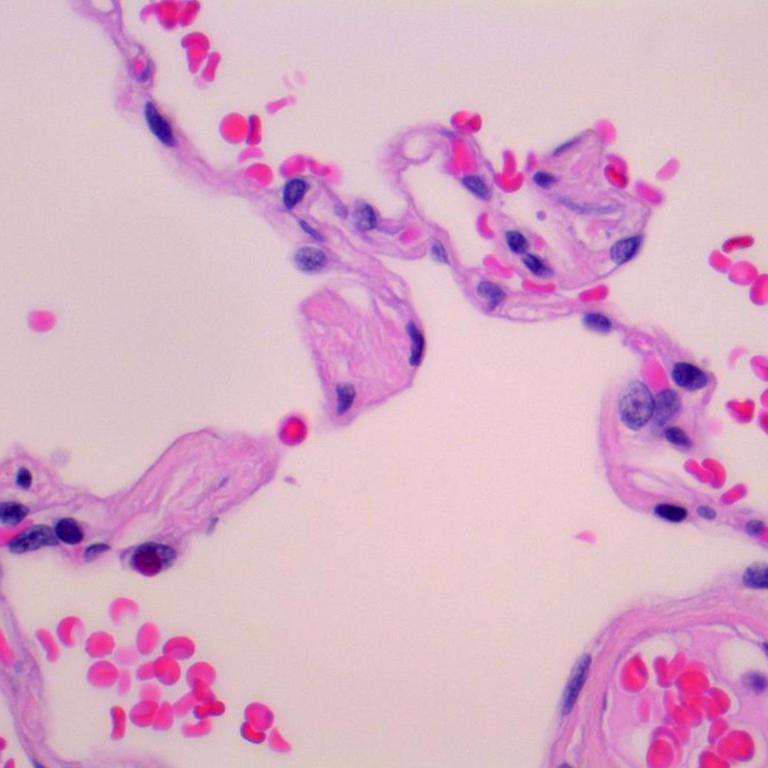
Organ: lung
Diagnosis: benign